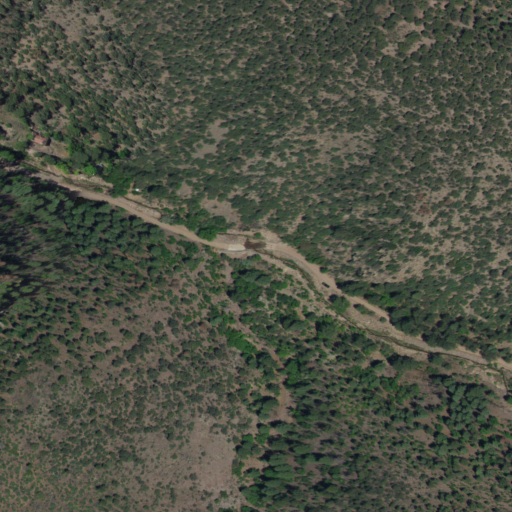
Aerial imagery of valley in New Mexico named Dog Gulch containing evergreen forest, open development, low intensity development, and medium intensity development